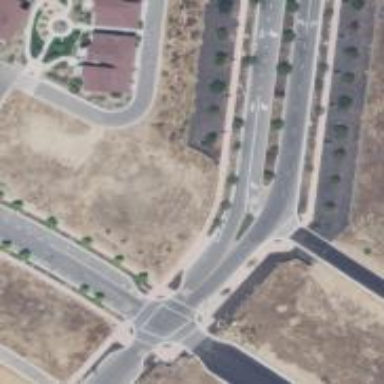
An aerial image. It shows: Secondary link road with asphalt surface.